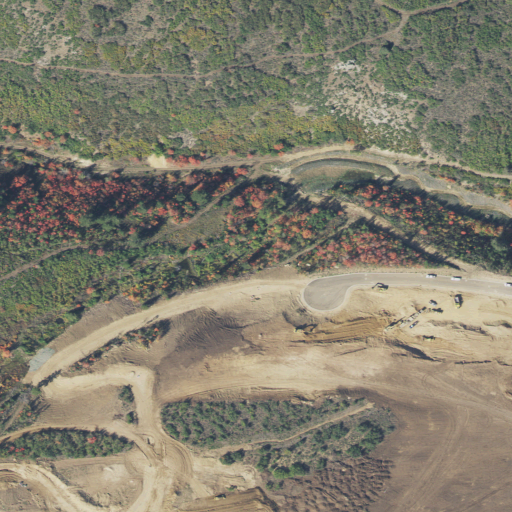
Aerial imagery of valley in Utah named Glencoe Canyon containing deciduous forest, grassland, shrub, mixed forest, and evergreen forest